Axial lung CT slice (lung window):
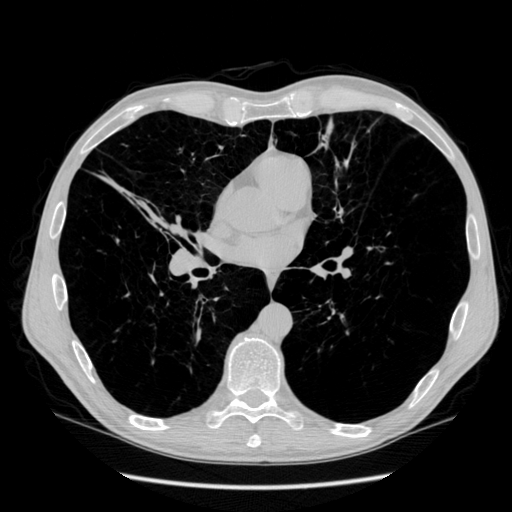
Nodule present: no